Interaction volume radius: 10 \u00c5
Interaction volume height: 25 \u00c5
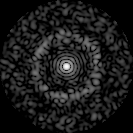
Disorder parameter: 0.83